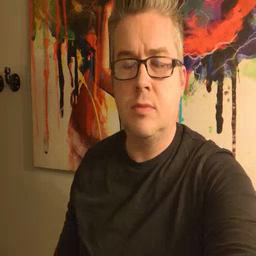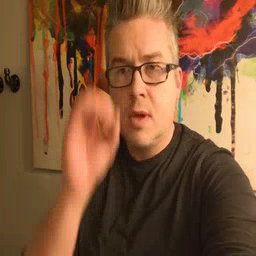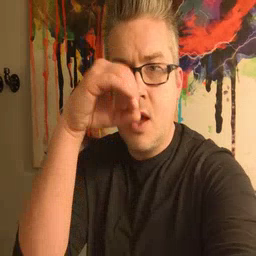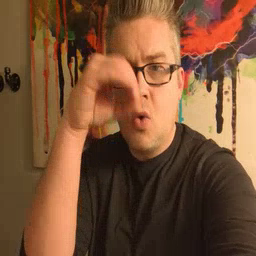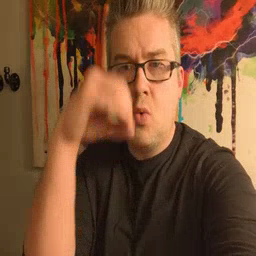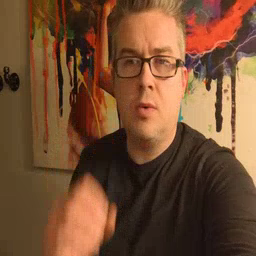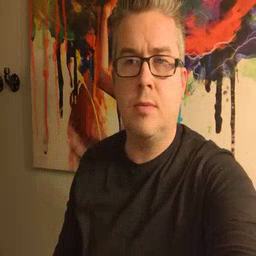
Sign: owl